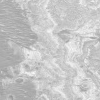
Atmospheric dust classification: not_dusty